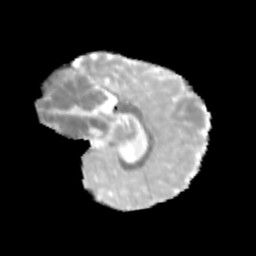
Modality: MD
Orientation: sagittal
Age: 10
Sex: female
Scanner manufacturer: siemens
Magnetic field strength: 3 T
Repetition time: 3.8 s
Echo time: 0.07 s